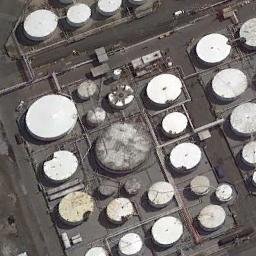
Label: storage tanks